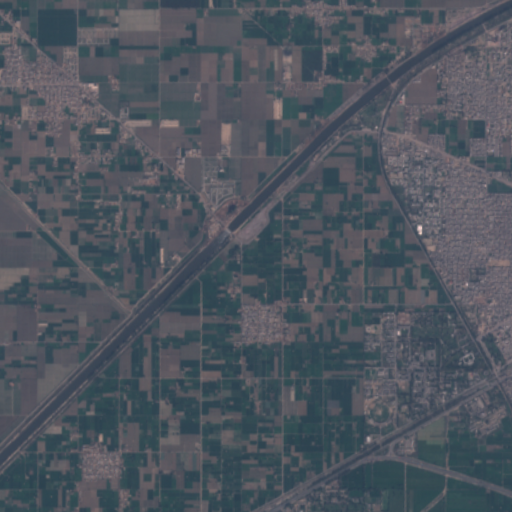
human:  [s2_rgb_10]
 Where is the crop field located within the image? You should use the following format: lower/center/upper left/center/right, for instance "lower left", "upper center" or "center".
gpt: The crop field is located in the lower right of the image.
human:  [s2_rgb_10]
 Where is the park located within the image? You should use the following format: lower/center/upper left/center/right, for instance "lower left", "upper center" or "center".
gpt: The park is located in the lower right of the image.
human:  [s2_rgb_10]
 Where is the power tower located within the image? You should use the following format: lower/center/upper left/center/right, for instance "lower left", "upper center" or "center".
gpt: The power tower is located in the upper of the image.
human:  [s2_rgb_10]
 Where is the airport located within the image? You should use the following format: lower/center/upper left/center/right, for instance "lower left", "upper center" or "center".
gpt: There is no airport in the image.